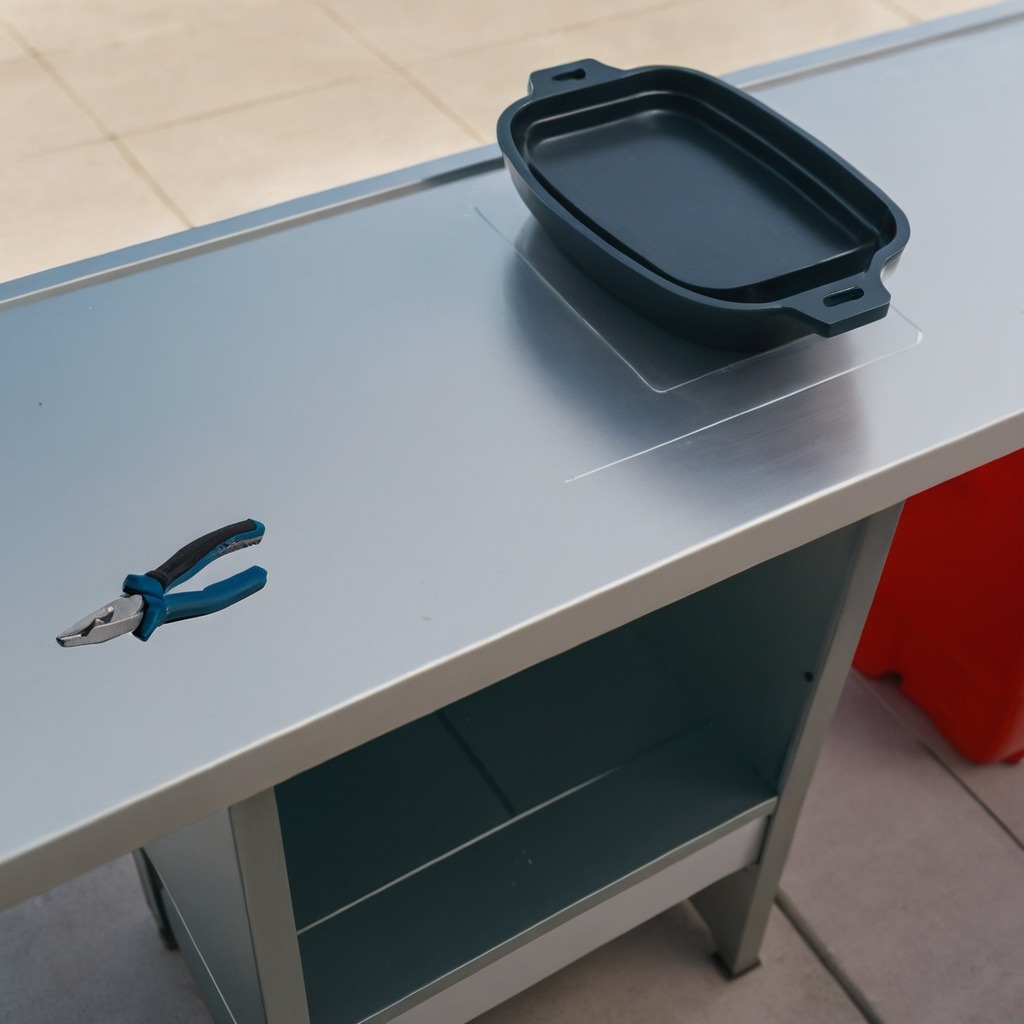
A plier is lying on the textured surface of the utility table.